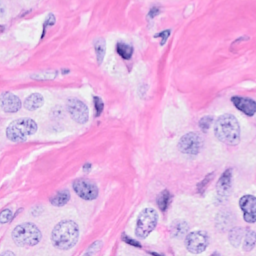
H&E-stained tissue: Breast